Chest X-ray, PA view. Patient: 28 years old, sex F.
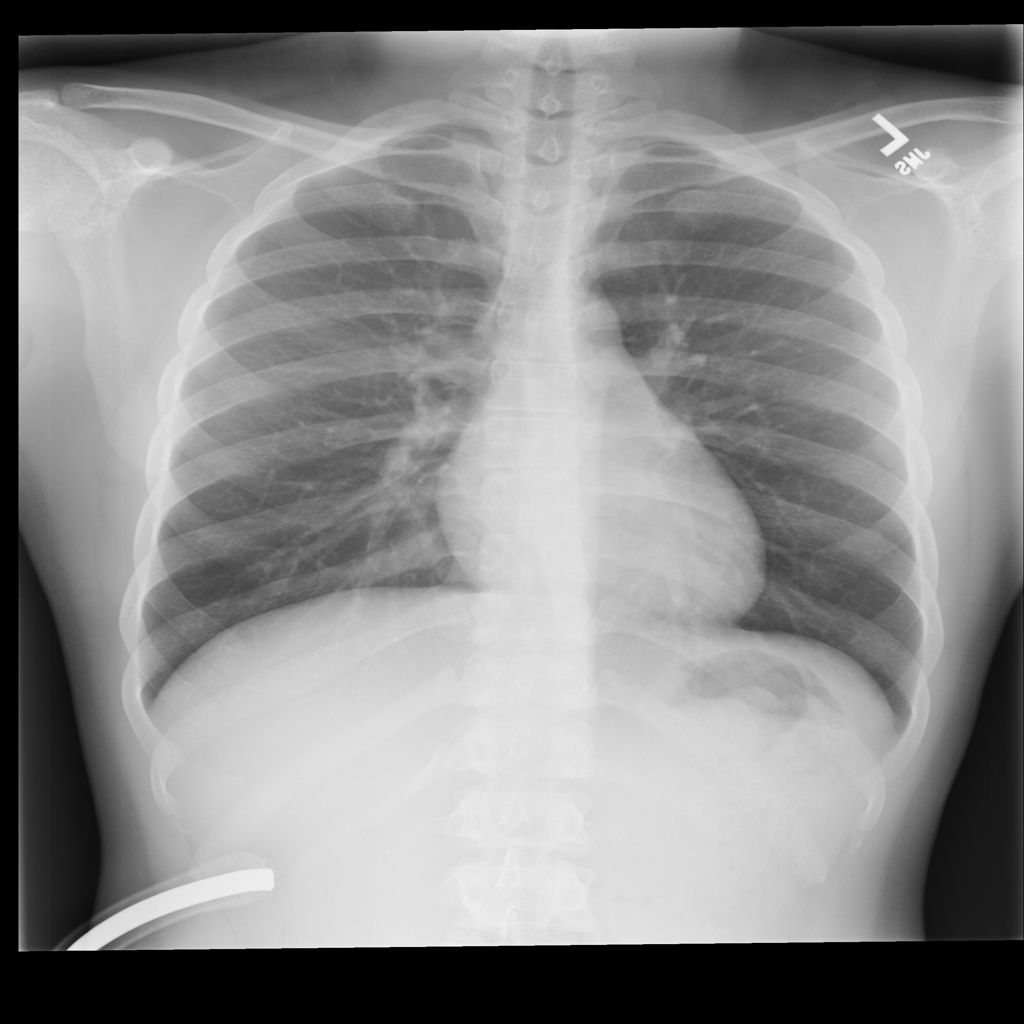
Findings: No Finding